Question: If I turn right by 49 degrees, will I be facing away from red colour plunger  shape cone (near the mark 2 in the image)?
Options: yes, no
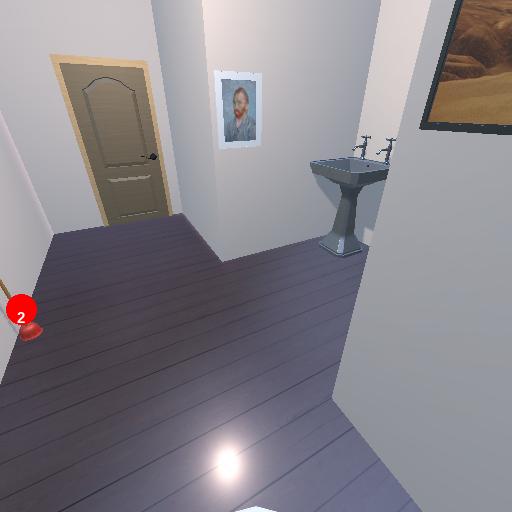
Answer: yes